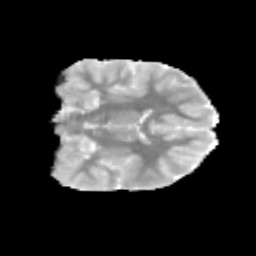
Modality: MD
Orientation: coronal
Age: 9
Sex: female
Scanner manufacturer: siemens
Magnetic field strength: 3 T
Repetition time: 3.8 s
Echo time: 0.07 s